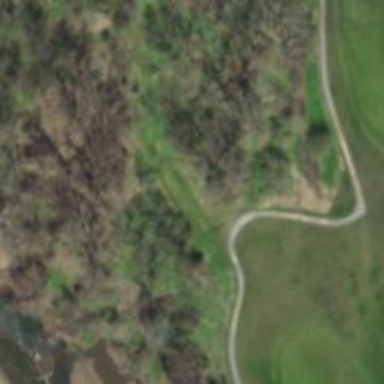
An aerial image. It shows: Grassy area designated as golf tee.